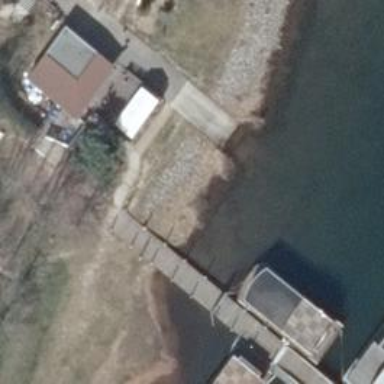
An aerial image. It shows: Slipway on leisure land.